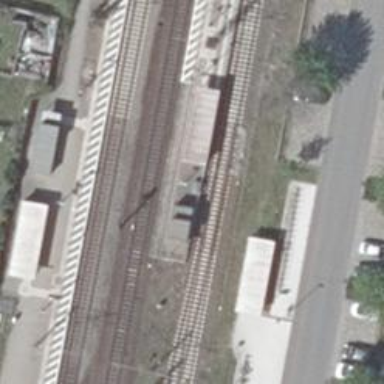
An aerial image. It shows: Railway signal.